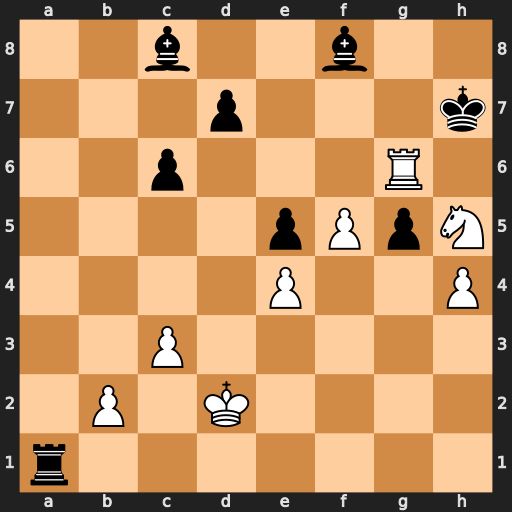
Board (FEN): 2b2b2/3p3k/2p3R1/4pPpN/4P2P/2P5/1P1K4/r7
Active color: w
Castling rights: -
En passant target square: -
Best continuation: Nf6+ Kh8 Rg8#